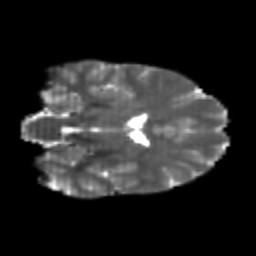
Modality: T2w
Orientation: coronal
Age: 24
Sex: male
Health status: healthy
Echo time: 0.074 s